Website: apple
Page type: account-selection
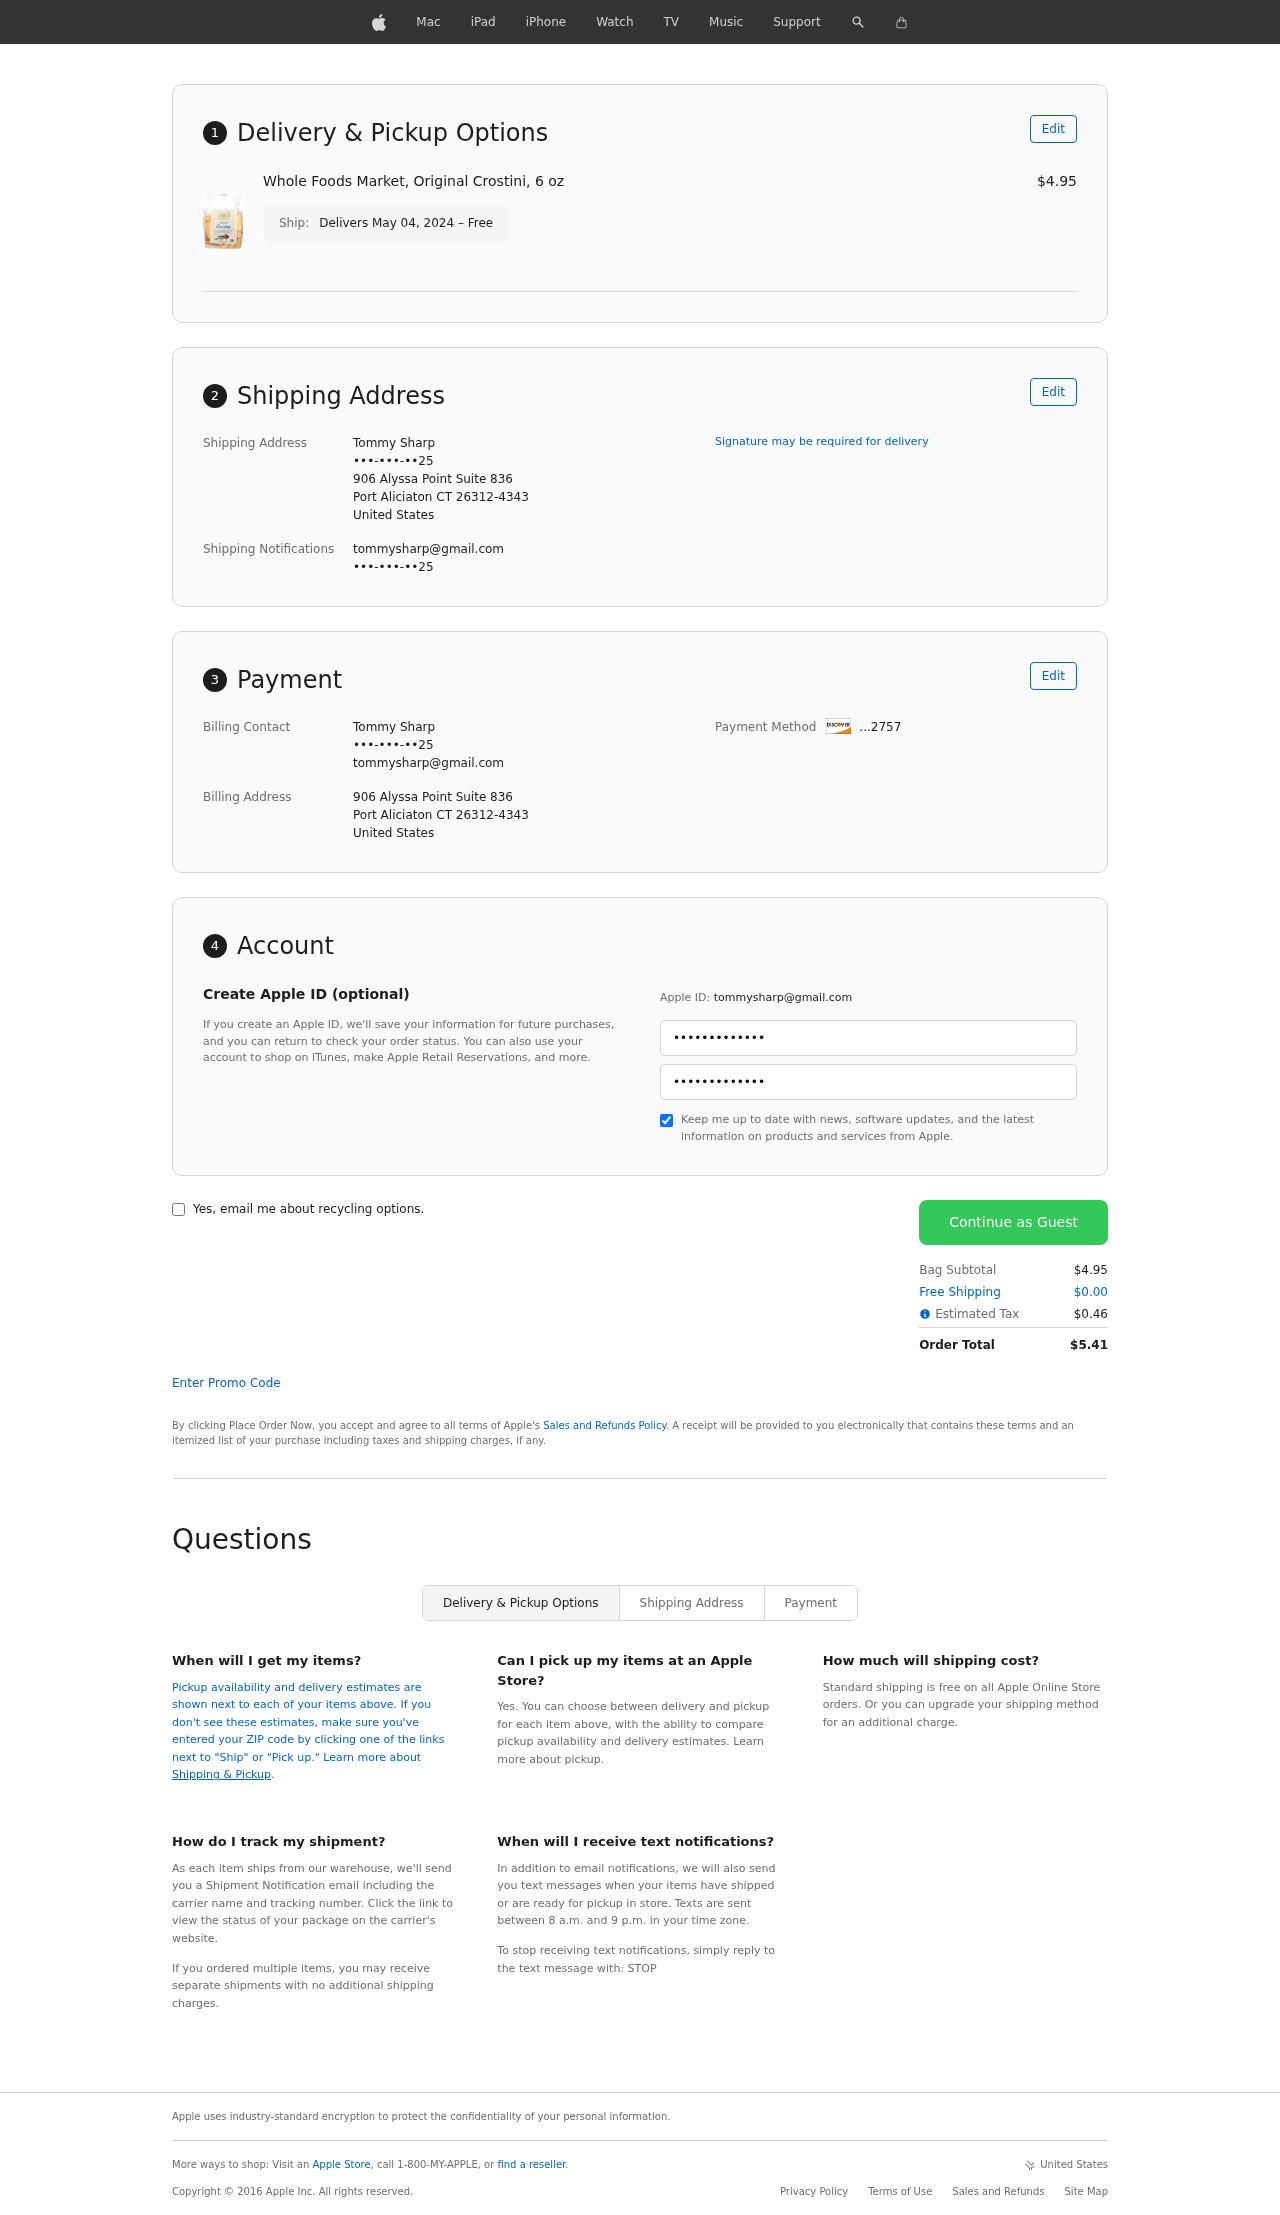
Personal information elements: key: PII_CARD_LAST4
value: ...2757
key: PII_CITY
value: Port Aliciaton
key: PII_COUNTRY
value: United States
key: PII_EMAIL
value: tommysharp@gmail.com
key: PII_FULLNAME
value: Tommy Sharp
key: PII_PHONE
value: •••-•••-••25
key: PII_POSTCODE_FULL
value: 26312-4343
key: PII_POSTCODE_FULL
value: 26312
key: PII_STATE_ABBR
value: CT
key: PII_STREET
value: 906 Alyssa Point Suite 836
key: PII_PHONE2
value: •••-•••-••25
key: PII_FIRSTNAME
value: Tommy
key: PII_LASTNAME
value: Sharp
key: PII_FULLNAME2
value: Tommy Sharp
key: PII_FULLNAME3
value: Tommy Sharp
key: PII_FIRSTNAME2
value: Tommy
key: PII_FIRSTNAME3
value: Tommy
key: PII_LASTNAME2
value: Sharp
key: PII_LASTNAME3
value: Sharp
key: PII_FIRSTNAME_DERIVED
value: Tommy
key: PII_LASTNAME_DERIVED
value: Sharp
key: PII_FULLNAME_DERIVED
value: Tommy Sharp
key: PII_NAME_FULL_DERIVED
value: Tommy Sharp
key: PII_PHONE3
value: •••-•••-••25
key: PII_EMAIL2
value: tommysharp@gmail.com
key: PII_EMAIL3
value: tommysharp@gmail.com
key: PII_STREET2
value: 906 Alyssa Point Suite 836
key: PII_POSTCODE
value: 26312
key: PII_POSTCODE_EXT
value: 4343
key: PII_POSTCODE_NUMERIC
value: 26312
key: PII_POSTCODE_EXT_NUMERIC
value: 4343
Product elements: key: PRODUCT1_NAME
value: Whole Foods Market, Original Crostini, 6 oz
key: PRODUCT1_PRICE
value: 4.95
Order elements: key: ORDER_DELIVERY_DATE
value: Delivers May 04, 2024 – Free
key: ORDER_SUBTOTAL
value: $4.95
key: ORDER_SHIPPING_COST
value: $0.00
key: ORDER_TAX
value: $0.46
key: ORDER_TOTAL
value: $5.41